Question: I'm playing with Core Data and I'm getting an exception when I hit save.
I have only implemented some of the attributes in the viewcontroller and I'm jusst testing it out with filling in one text field to see if it can be saved and rendered on tableview.
I wonder if Core Data requires all attributes of an entity to be set with some value as a rule?
This is my save function
'''
@IBAction func saveTapped(sender: UIBarButtonItem) {
// Reference to our app delegate
let appDel: AppDelegate = UIApplication.sharedApplication().delegate as! AppDelegate
// Reference moc
let context: NSManagedObjectContext = appDel.managedObjectContext!
let recipe = NSEntityDescription.entityForName("Recipe", inManagedObjectContext: context)
// Create instance of data model and initialise
var newRecipe = Recipe(entity: recipe!, insertIntoManagedObjectContext: context)
// Map properties
newRecipe.title = textFieldTitle.text
// Save Form
context.save(nil)
// Navigate back to root vc
self.navigationController?.popToRootViewControllerAnimated(true)
}
'''
It breaks on newRecipe.title = textFieldTitle.text
And, this the error description and it looks like the title field is still nil
'''
Printing description of newRecipe:
<MotherFood.Recipe: 0x7fd0e85e5b10> (entity: Recipe; id: 0x7fd0e85ada30 <x-coredata:///Recipe/t909A1383-DF1E-4FF0-83BD-DB95ADE9802A2> ; data: {
duration = nil;
id = nil;
image = nil;
measuredIngredients = (
);
serving = nil;
tip = nil;
title = nil;
})
(lldb)
'''

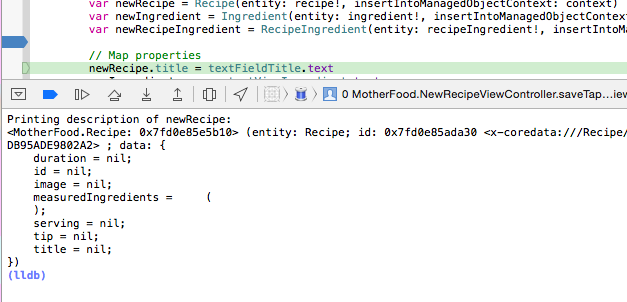
Answer: It looks like 'lldb' has stopped on a breakpoint you created. (See the blue arrow on the line number bar, to the left of your code, directly above the comment.)
'lldb' is a software debugger - an extremely useful tool for stepping through your code line-by-line to examine various aspects of your program. You placed a breakpoint indicated by the blue arrow, which tells the debugger to pause execution when it reaches that point. You can click the arrow to disable it. You can use the little icons at the top of the debugger to continue, step over/into/out of, etc.